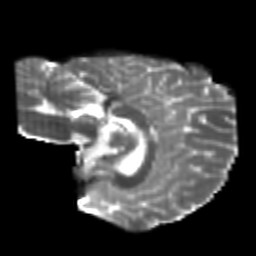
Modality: T2w
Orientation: sagittal
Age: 20
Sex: female
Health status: healthy
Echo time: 0.074 s